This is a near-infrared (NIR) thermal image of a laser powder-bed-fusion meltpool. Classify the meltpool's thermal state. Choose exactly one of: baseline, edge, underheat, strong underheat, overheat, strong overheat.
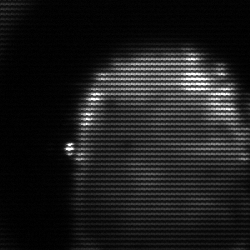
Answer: baseline